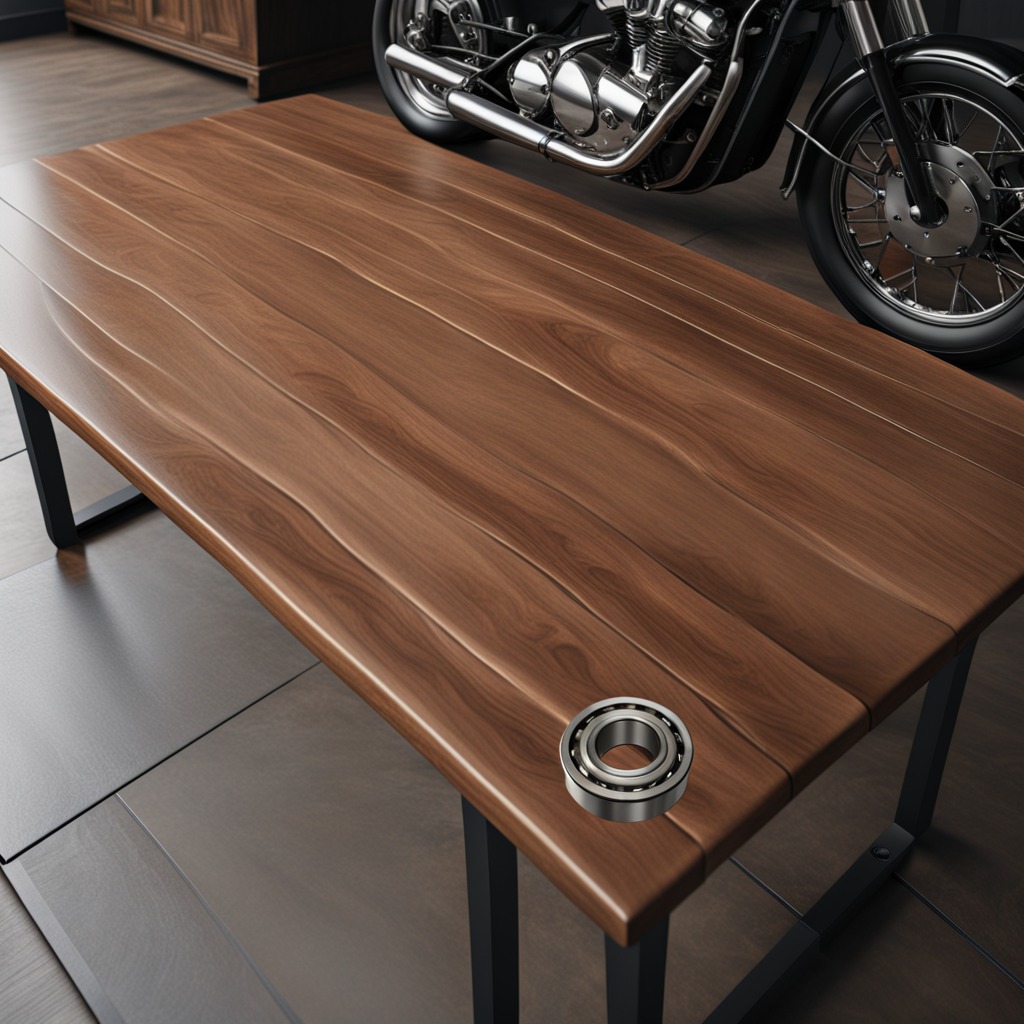
A metal ball bearing is lying on the oil-spilled wooden table in a vintage motorcycle garage.